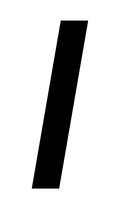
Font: Roboto-Italic_Condensed_SemiBold_Italic